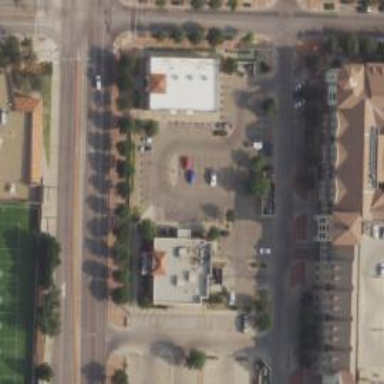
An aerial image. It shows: Parking space.